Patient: sex M, age 78
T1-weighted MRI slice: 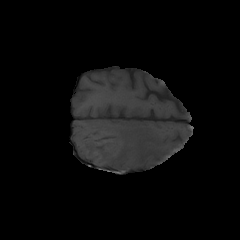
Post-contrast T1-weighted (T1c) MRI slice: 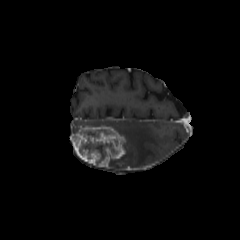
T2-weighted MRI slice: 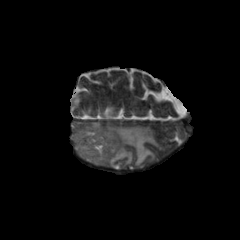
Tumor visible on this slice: yes
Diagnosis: Glioblastoma, IDH-wildtype
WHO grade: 4